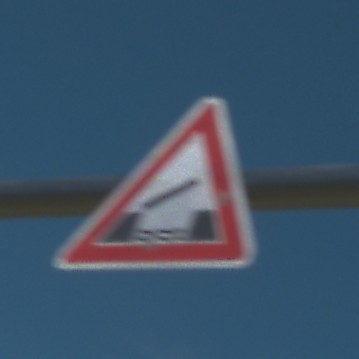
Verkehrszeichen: BeweglicheBruecke
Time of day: Midday
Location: Outdoor (Special)
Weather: PartlyCloudy
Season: NotSpecified
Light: Natural